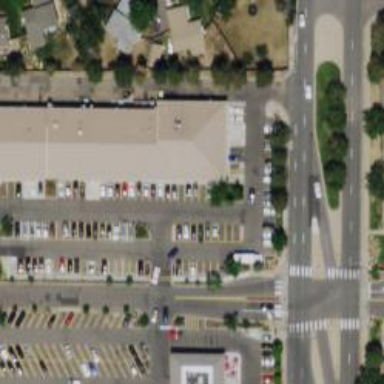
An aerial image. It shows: Parking space.